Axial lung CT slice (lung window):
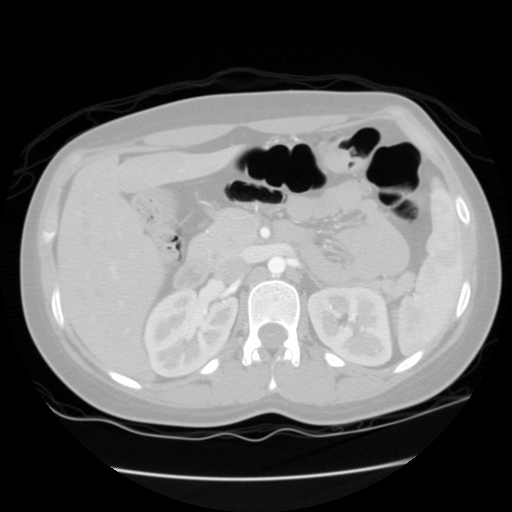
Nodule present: no